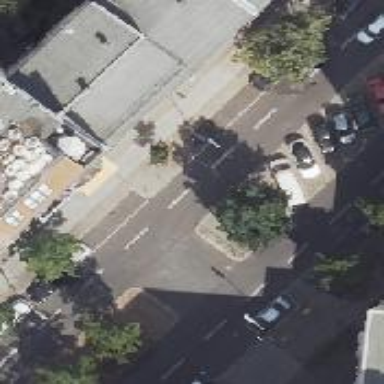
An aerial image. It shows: Unmarked crossing on asphalt footway.